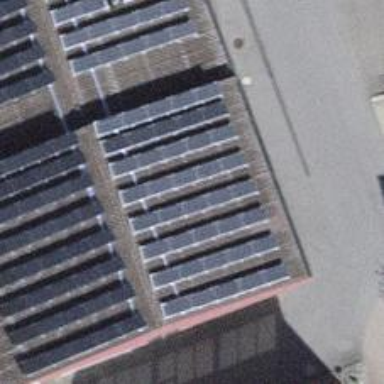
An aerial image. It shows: Solar power generator using photovoltaic panels.